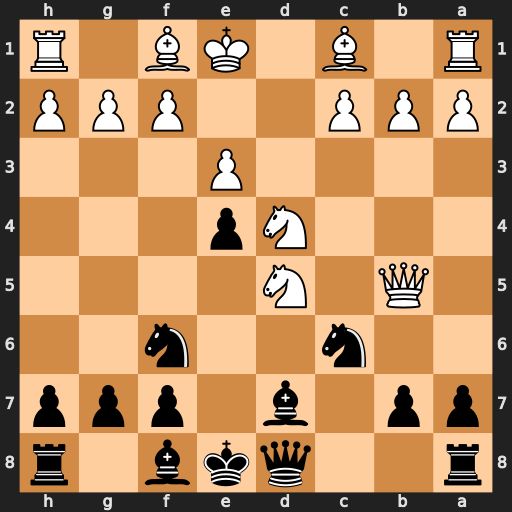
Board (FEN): r2qkb1r/pp1b1ppp/2n2n2/1Q1N4/3Np3/4P3/PPP2PPP/R1B1KB1R
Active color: b
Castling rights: KQkq
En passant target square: -
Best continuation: Nxd4 exd4 Bxb5 Bxb5+ Nd7